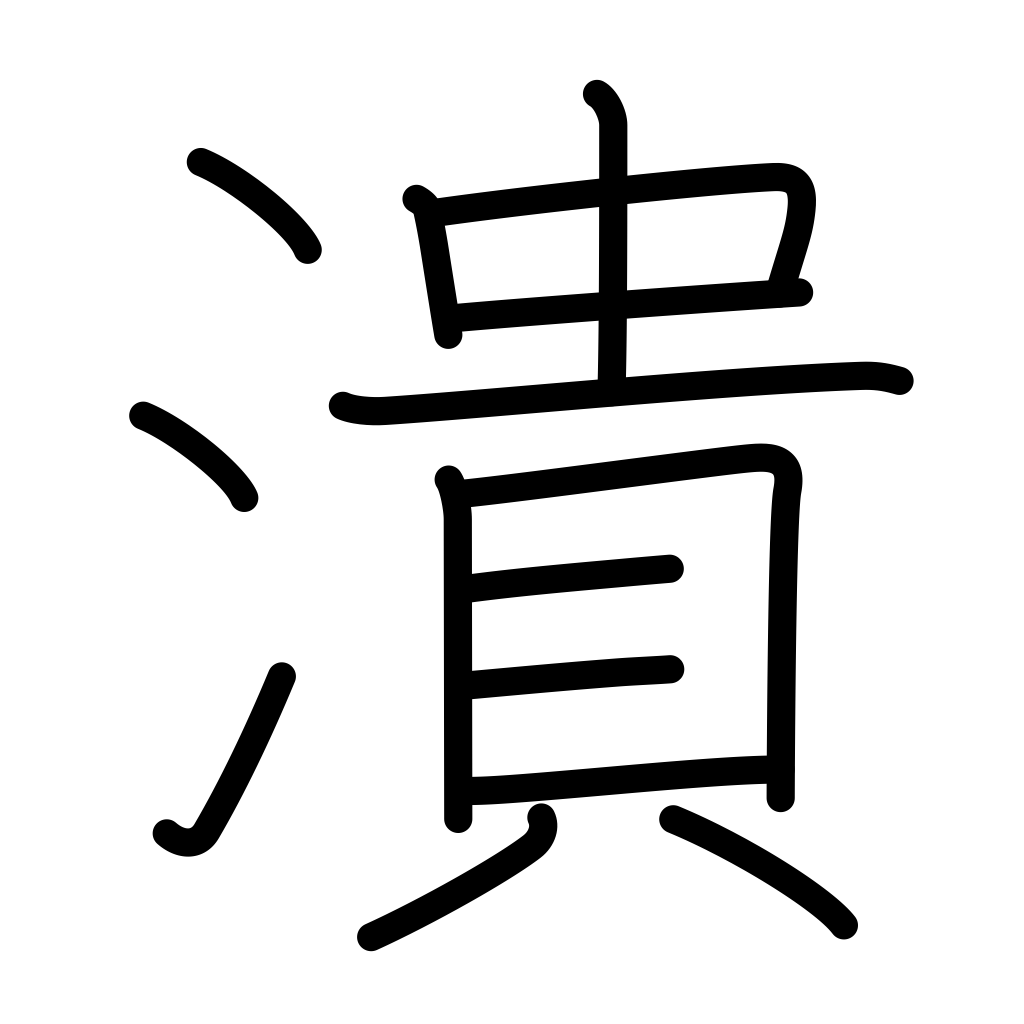
Meaning: crush, smash, break, dissipate